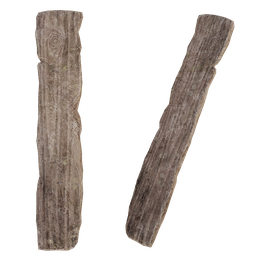
Label: architecture